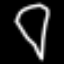
Label: diamond